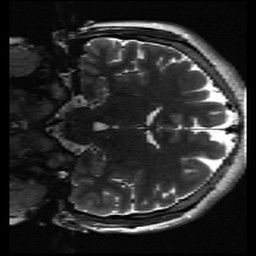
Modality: inplaneT2
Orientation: coronal